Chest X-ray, AP view. Patient: 15 years old, sex M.
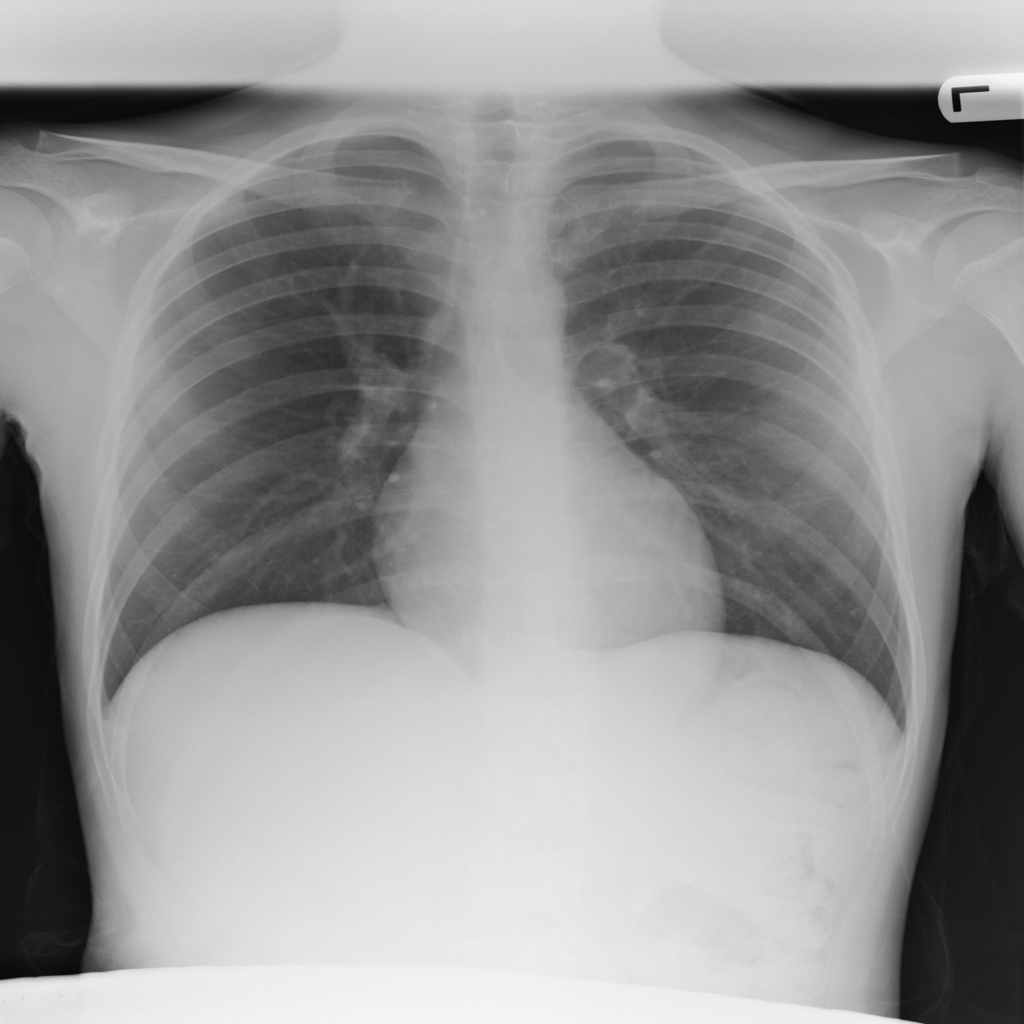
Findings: No Finding